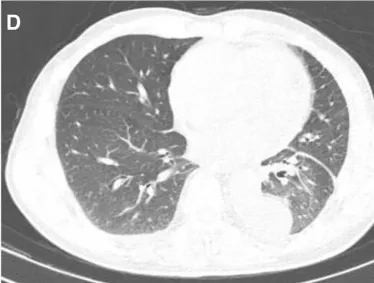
(C,D) Chest CT showed a significance reduction in pleural and pericardial effusion after receiving one cycle of anlotinib treatment.
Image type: radiology (ct)